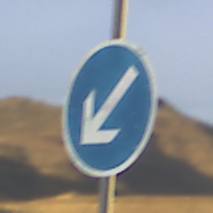
Verkehrszeichen: VorgeschriebeneVorbeifahrtLinks
Umgebung: Outdoor, Nature
Tageszeit: SunriseSunset
Wetter: PartlyCloudy
Licht: Natural
Jahreszeit: NotSpecified
Kontrast: HighContrast